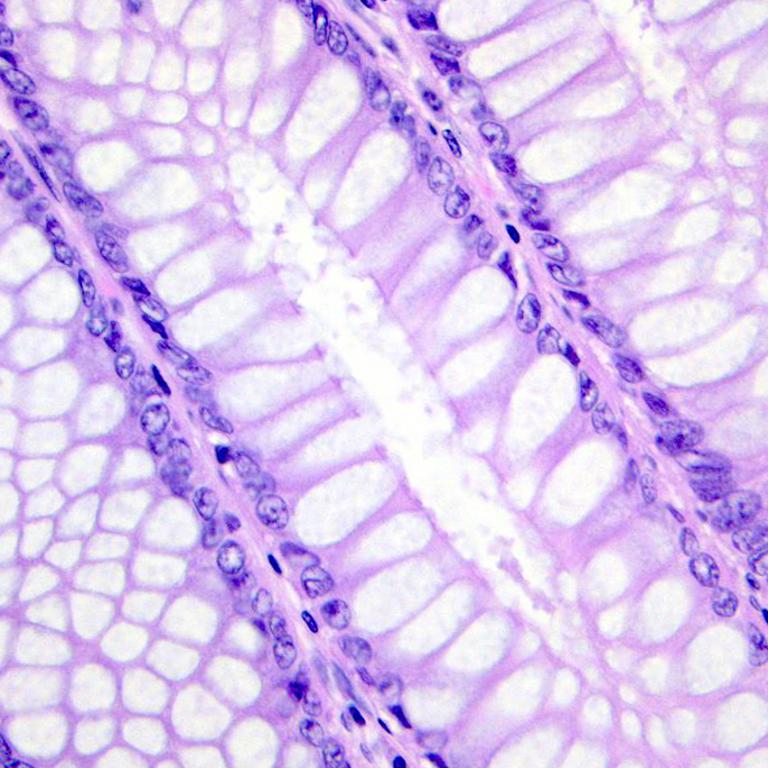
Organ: colon
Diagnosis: benign